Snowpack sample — Loveland Pass, Silver Plume, Colorado, USA (1/12/25, 11:40 AM MST)
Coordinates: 39.66, -105.88
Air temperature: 7 °F
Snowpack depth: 140 cm
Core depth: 10 cm
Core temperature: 41 °F
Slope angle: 11°, slope face: 30°
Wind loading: high
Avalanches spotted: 2
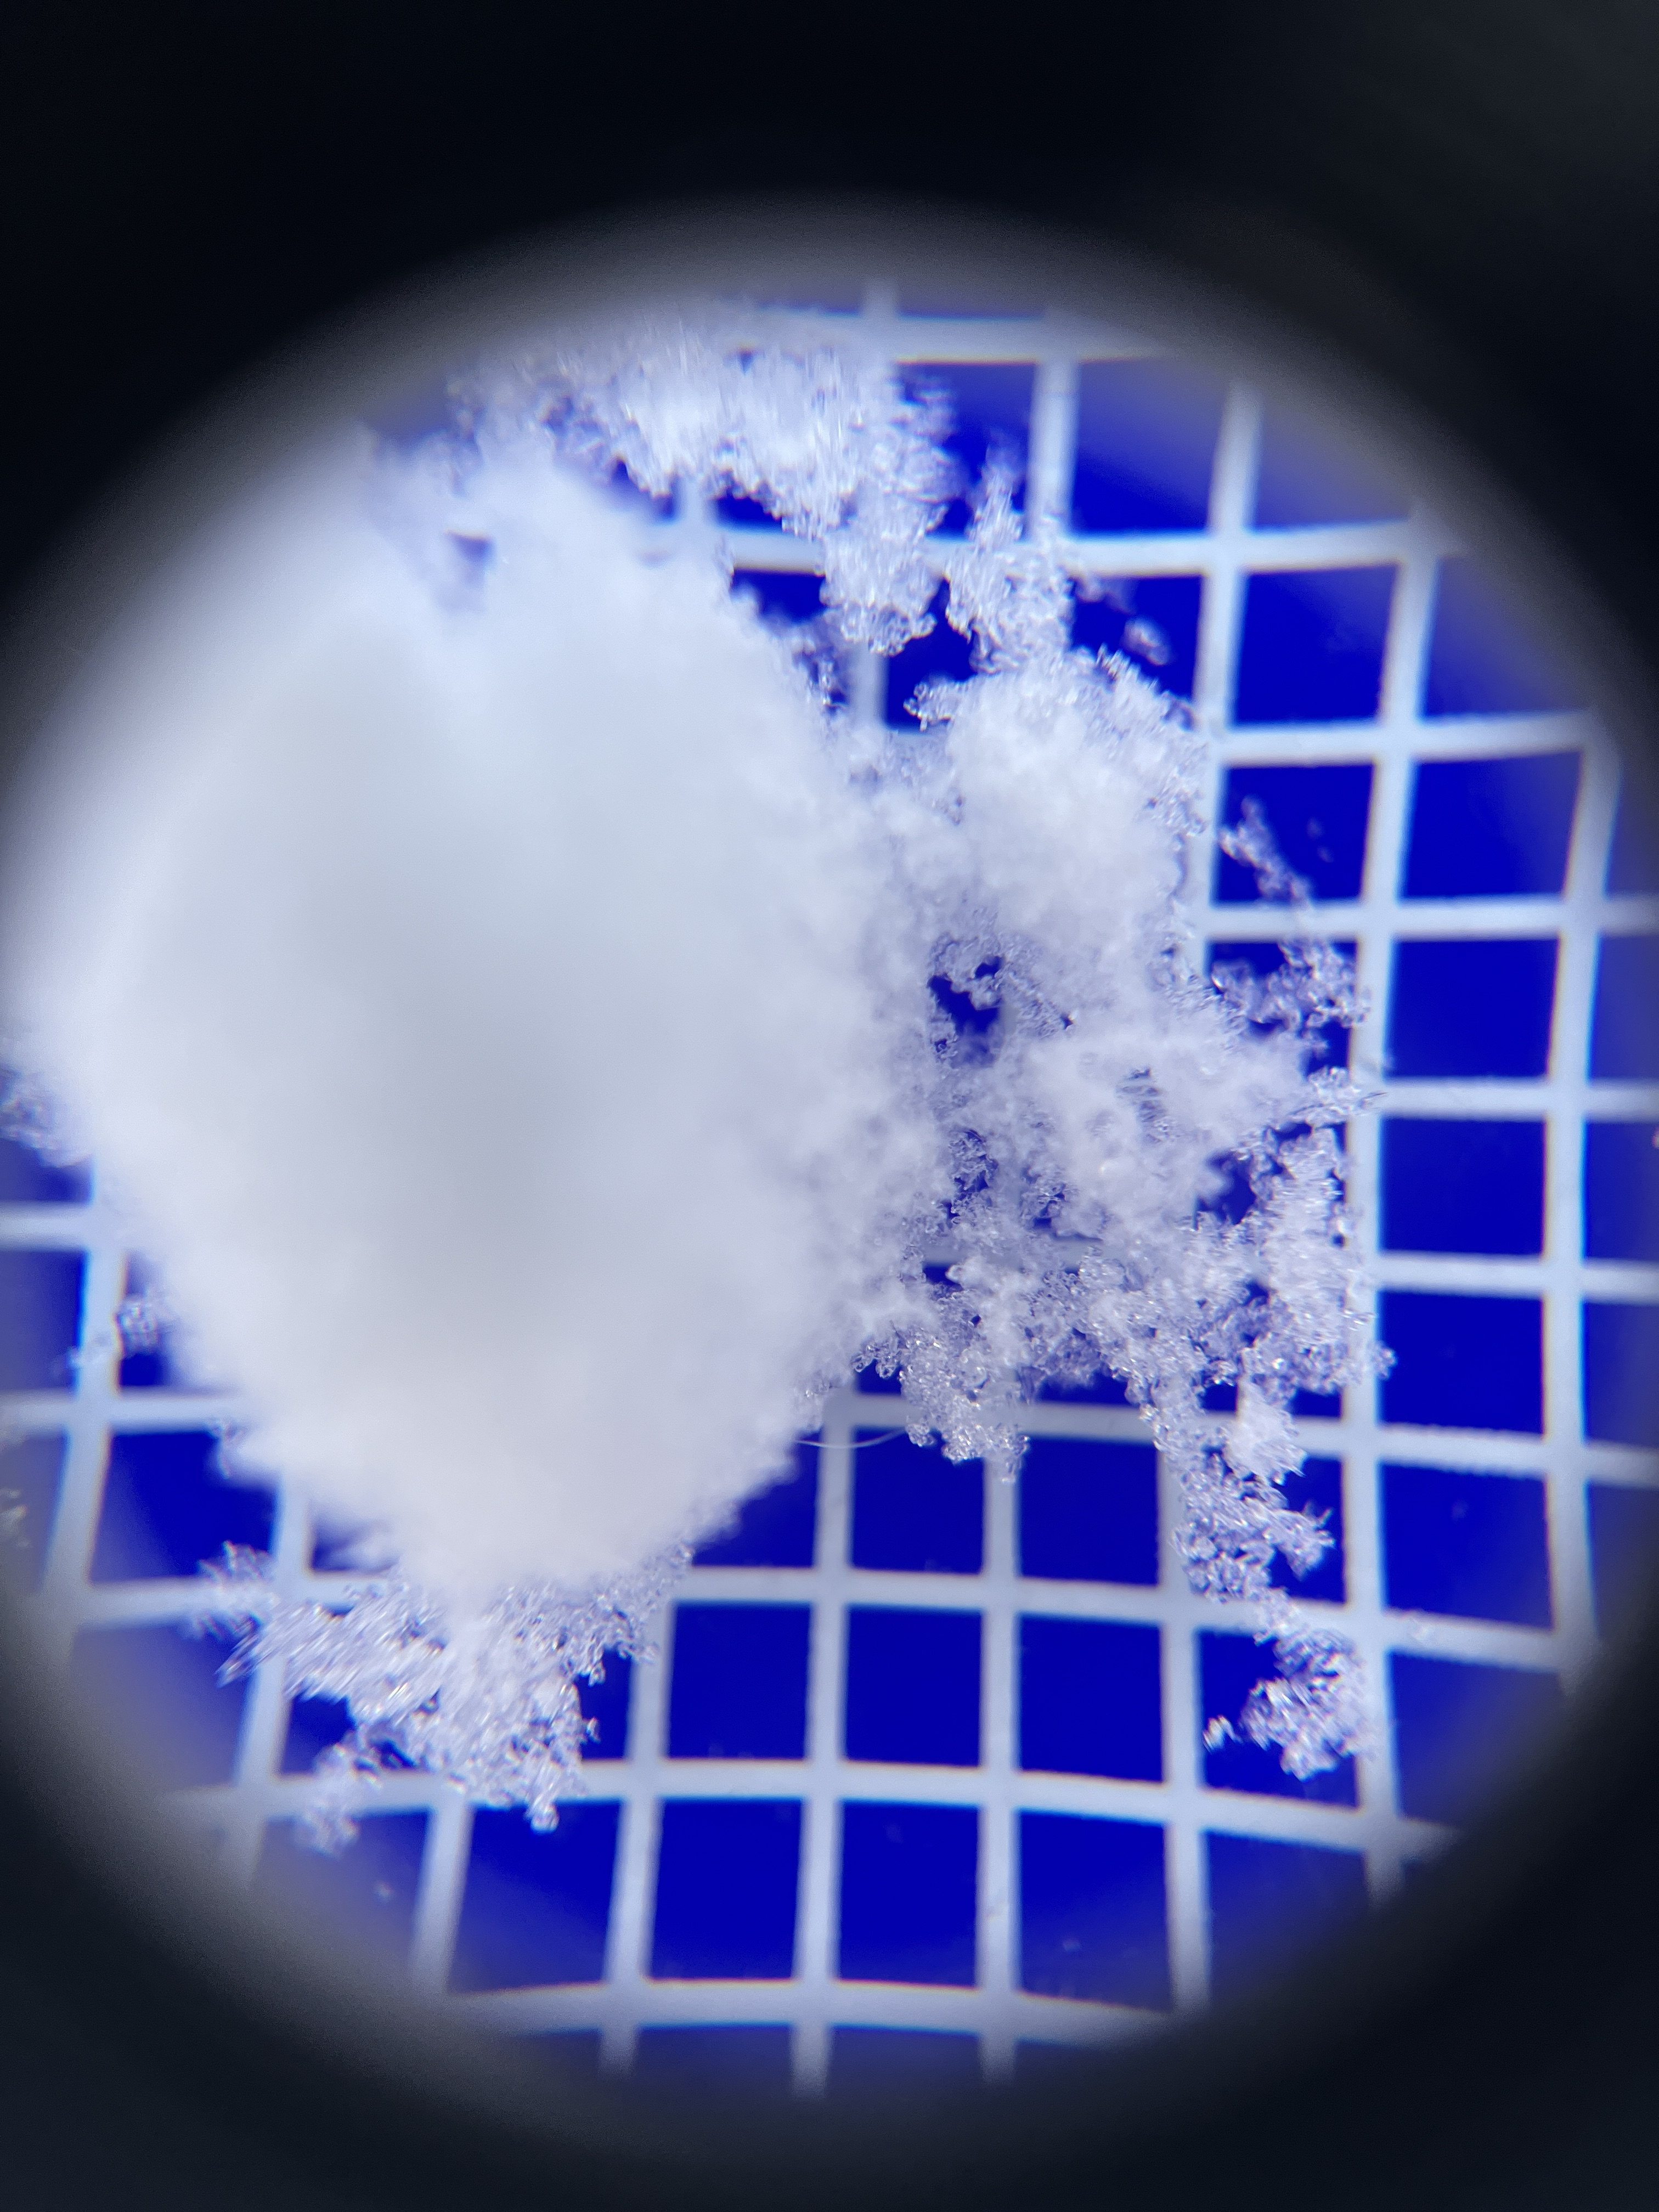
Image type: magnified_profile
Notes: Pilot using slightly modified coring method that took too large segment for snow profile picturing, advised not to use in higher level models. Two avalanche on south face nearby, partially cloudy with light snow in the last 24 hours. Lots of wind loading on eastern features.